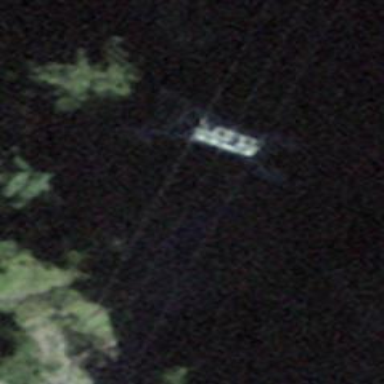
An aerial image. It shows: Pylon for aerialway.